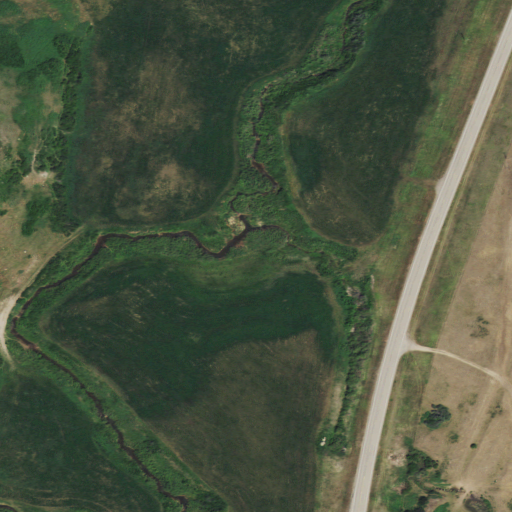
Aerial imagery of valley in Montana named Butler Coulee containing herbaceous wetlands, cultivated crops, woody wetlands, shrub, open development, pasture, grassland, and low intensity development